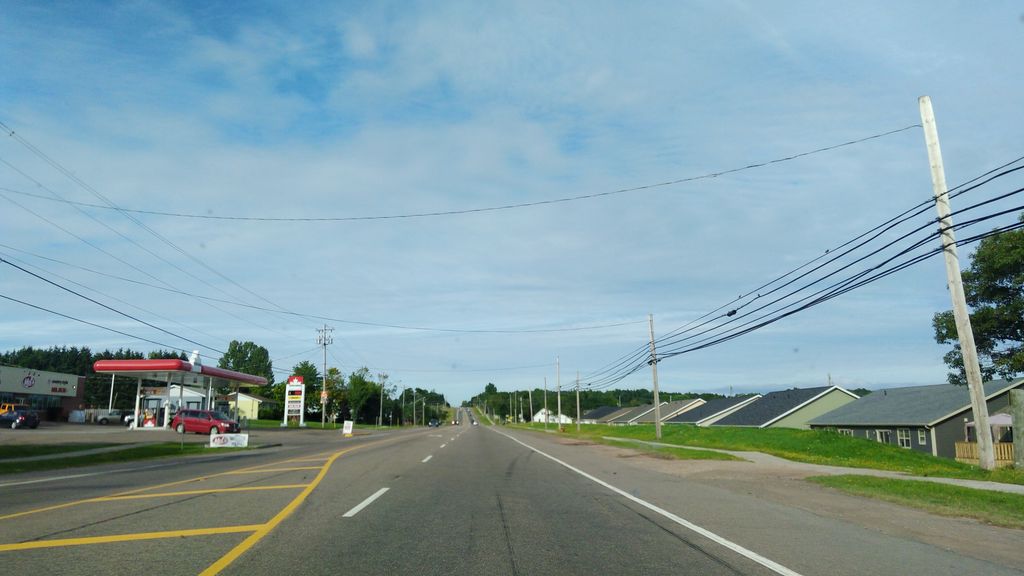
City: charlottetown